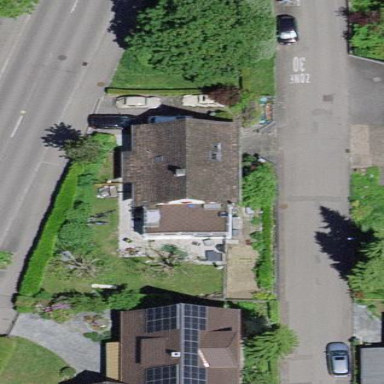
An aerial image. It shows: Simple house.